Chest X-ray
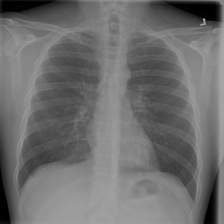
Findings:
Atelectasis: negative
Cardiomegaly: negative
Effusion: negative
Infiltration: negative
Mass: negative
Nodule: negative
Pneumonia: negative
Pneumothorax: negative
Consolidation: negative
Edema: negative
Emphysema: negative
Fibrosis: negative
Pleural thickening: negative
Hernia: negative